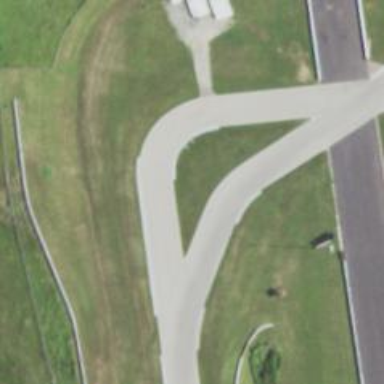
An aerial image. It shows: Raceway road.